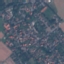
Land use / land cover: Residential